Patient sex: F
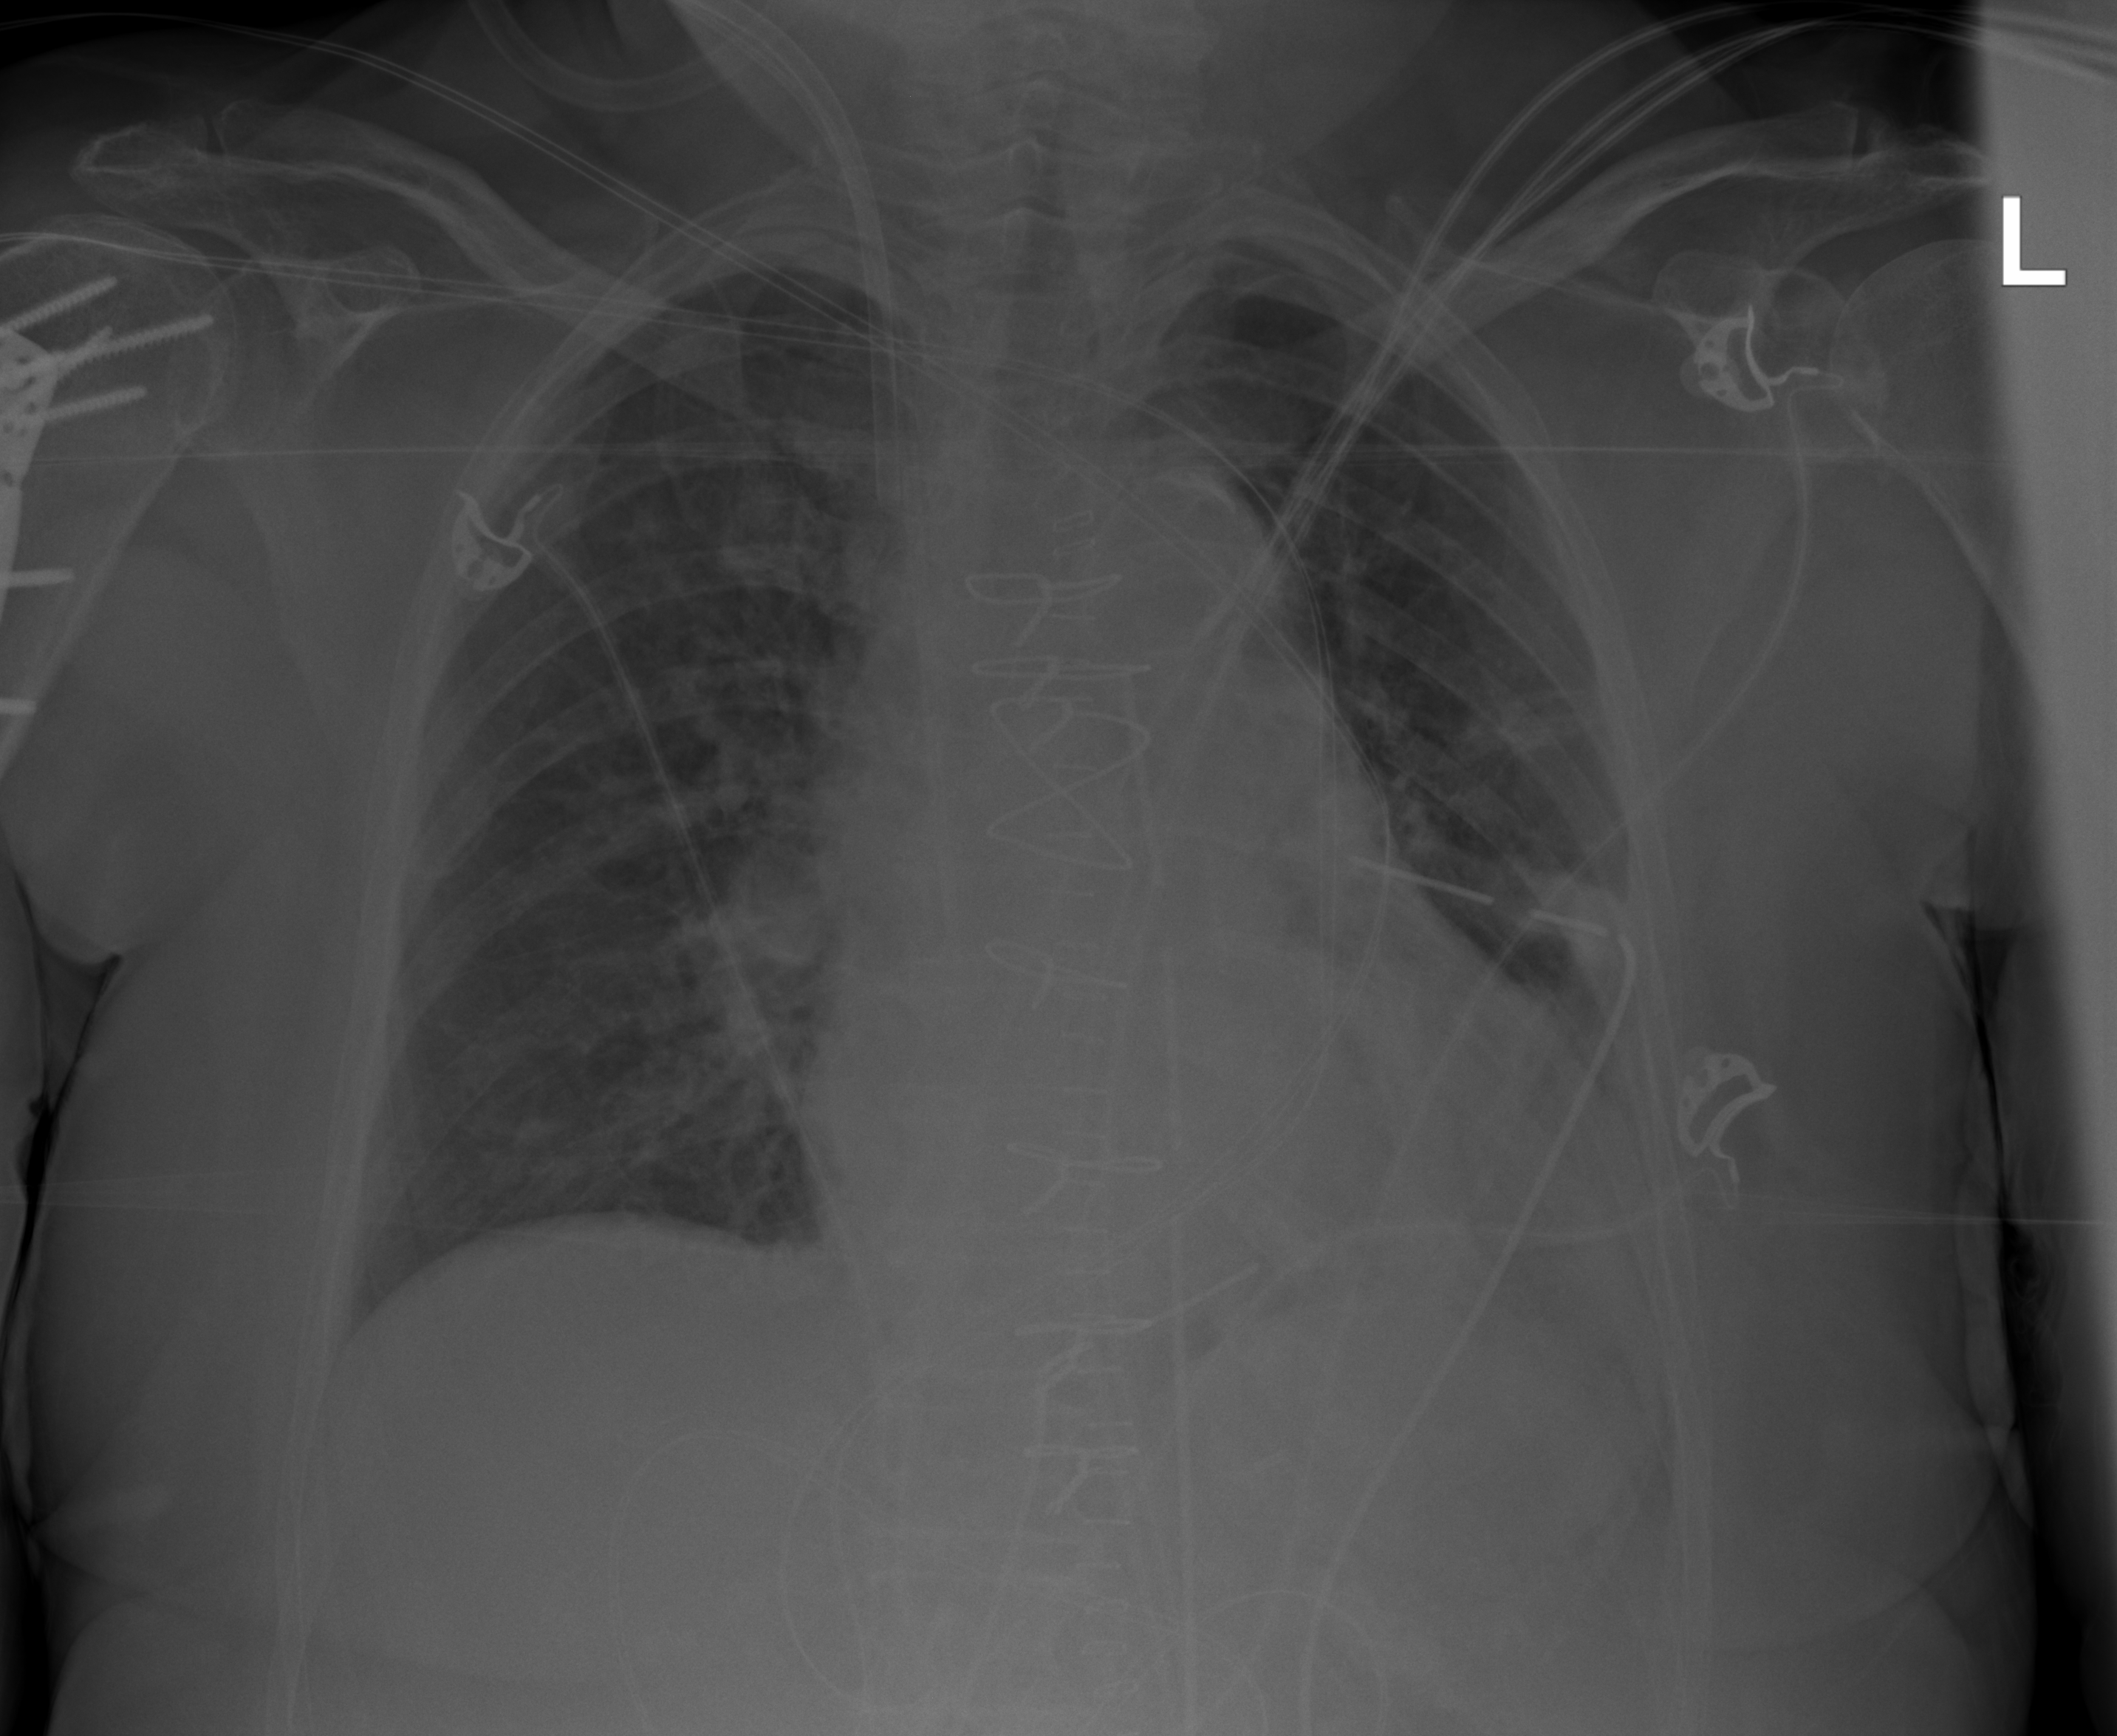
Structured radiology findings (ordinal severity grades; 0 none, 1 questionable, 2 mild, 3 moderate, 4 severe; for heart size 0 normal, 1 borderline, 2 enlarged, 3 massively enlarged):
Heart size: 1
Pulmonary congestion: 2
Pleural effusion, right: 0
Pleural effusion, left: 2
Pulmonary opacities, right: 0
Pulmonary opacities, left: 0
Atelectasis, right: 1
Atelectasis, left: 2